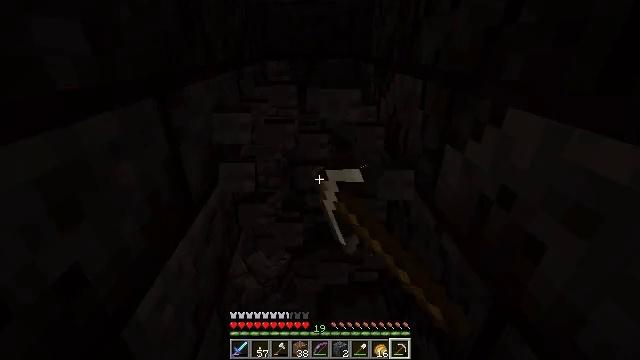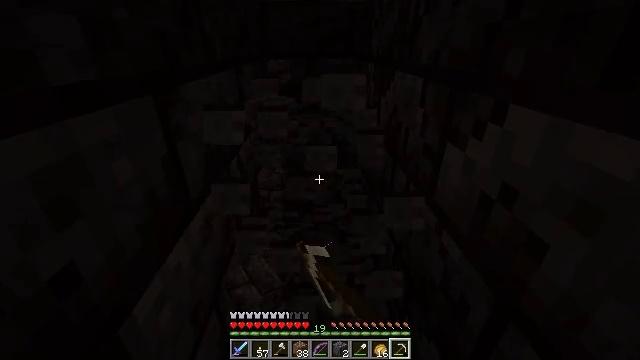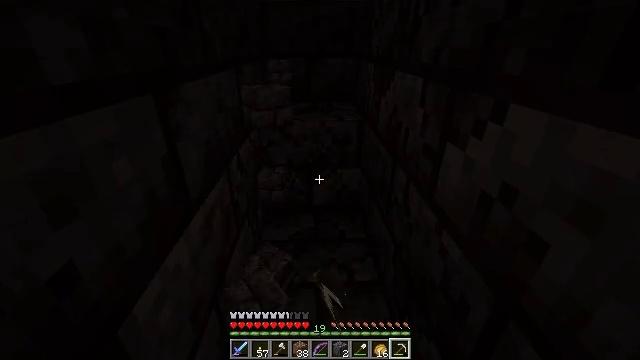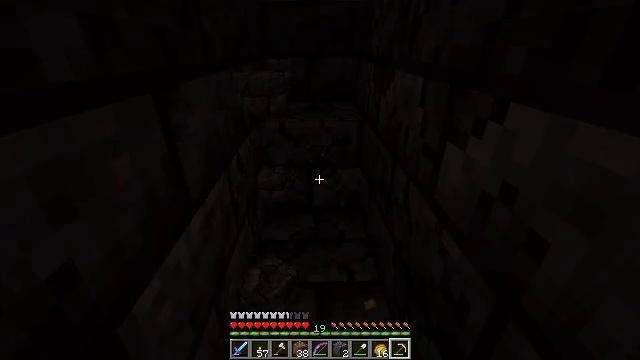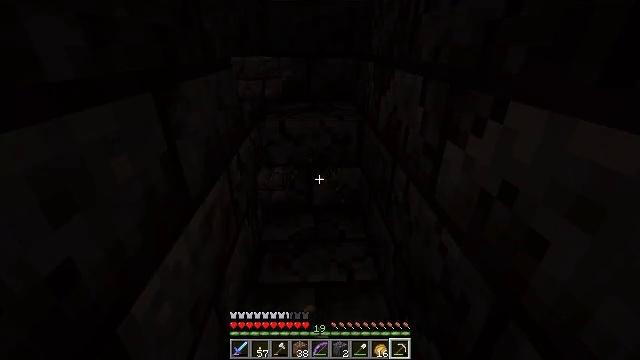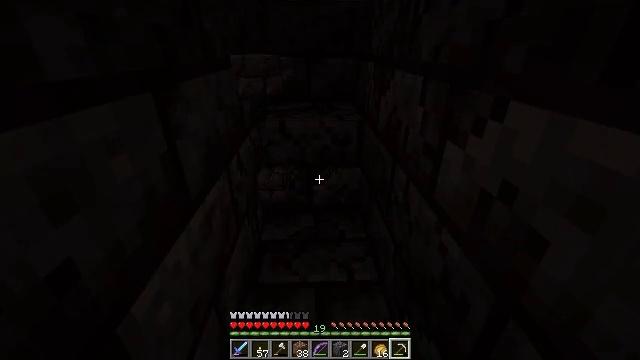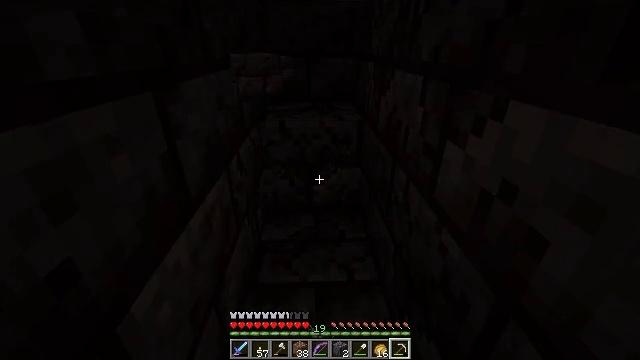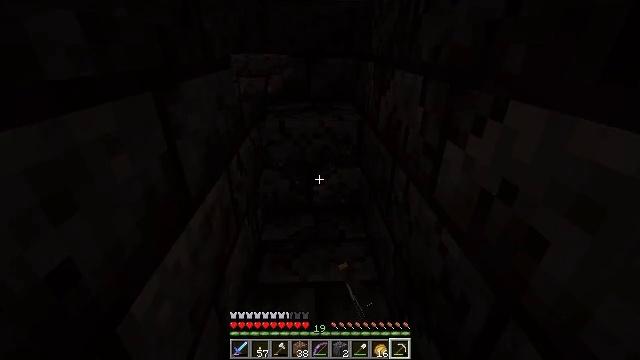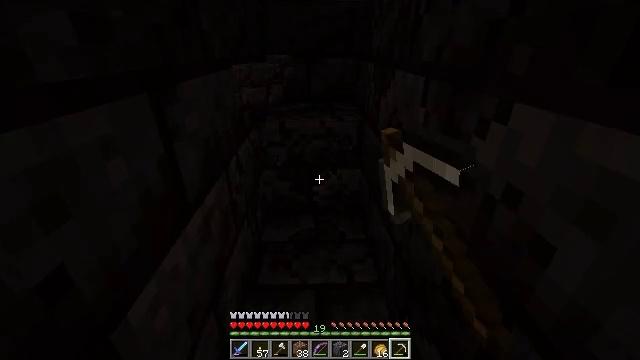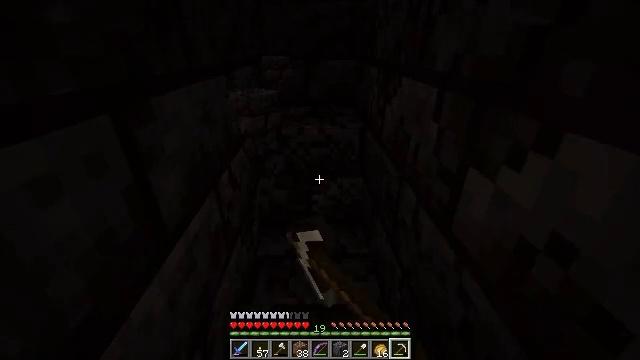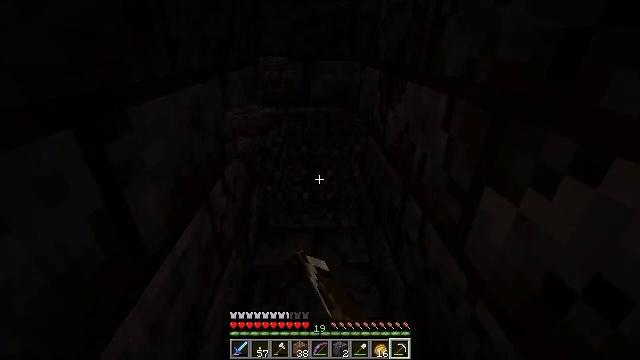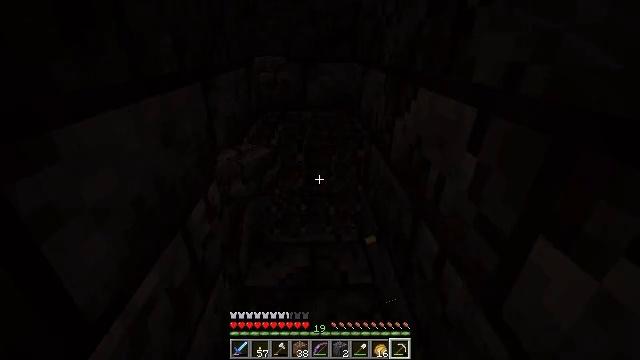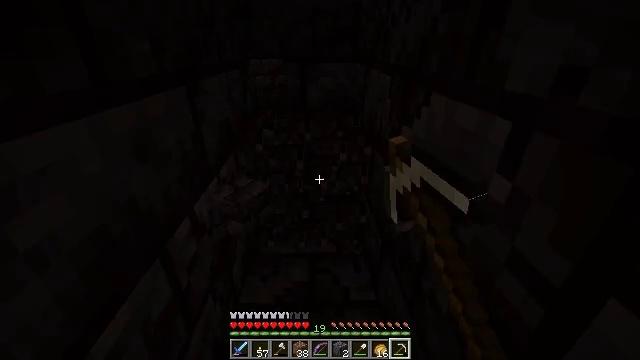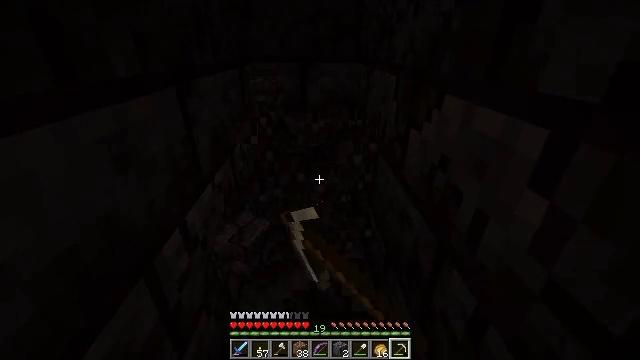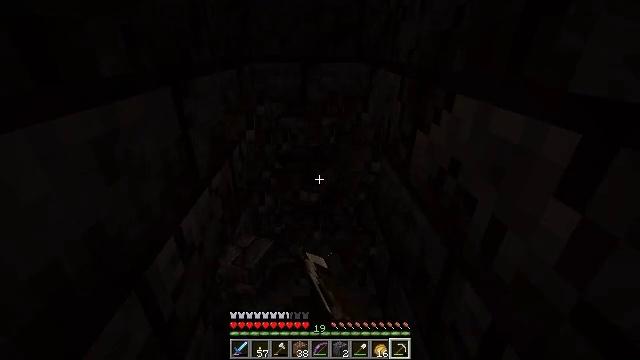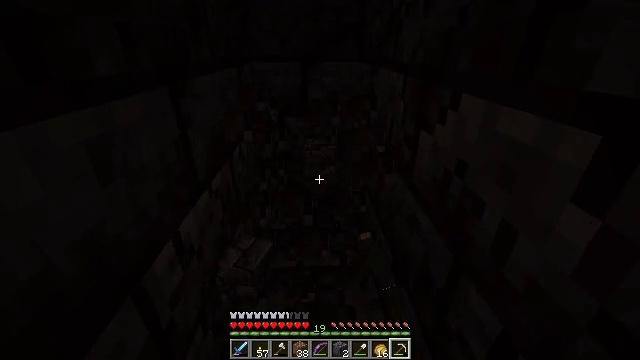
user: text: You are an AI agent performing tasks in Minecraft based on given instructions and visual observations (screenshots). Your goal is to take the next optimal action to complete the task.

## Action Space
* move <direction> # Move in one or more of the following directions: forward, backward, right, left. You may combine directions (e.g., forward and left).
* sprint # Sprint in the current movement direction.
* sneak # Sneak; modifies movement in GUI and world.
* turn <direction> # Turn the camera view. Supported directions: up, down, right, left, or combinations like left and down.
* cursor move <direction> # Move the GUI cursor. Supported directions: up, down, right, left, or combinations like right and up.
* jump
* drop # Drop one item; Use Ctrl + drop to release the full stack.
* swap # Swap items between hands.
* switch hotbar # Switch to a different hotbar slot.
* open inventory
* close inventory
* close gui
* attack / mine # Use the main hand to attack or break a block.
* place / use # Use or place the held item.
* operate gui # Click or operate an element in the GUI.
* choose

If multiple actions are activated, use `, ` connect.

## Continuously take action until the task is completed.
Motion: motion action
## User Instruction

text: Attack the cracked polished blackstone bricks to gather it.
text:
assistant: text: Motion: attack / mine
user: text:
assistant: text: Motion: attack / mine
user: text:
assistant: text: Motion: attack / mine
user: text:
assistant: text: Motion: attack / mine
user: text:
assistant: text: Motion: attack / mine
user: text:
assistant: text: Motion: attack / mine
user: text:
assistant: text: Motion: attack / mine
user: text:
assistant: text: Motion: move forward, attack / mine
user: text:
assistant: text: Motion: move forward, attack / mine
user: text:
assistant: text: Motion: move forward, attack / mine
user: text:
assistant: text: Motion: move forward, attack / mine
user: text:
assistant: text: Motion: attack / mine
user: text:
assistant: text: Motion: attack / mine
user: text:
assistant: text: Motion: attack / mine
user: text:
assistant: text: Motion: attack / mine
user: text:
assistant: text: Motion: attack / mine
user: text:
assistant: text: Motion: attack / mine
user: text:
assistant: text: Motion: attack / mine
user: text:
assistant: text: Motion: attack / mine
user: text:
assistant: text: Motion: attack / mine
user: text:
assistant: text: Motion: attack / mine
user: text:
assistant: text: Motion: attack / mine
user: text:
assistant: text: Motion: attack / mine
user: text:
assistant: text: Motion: attack / mine
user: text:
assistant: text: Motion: turn up, attack / mine
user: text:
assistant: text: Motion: turn up, attack / mine
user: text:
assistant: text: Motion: turn up, attack / mine
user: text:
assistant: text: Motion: turn up, attack / mine
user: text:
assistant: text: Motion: attack / mine